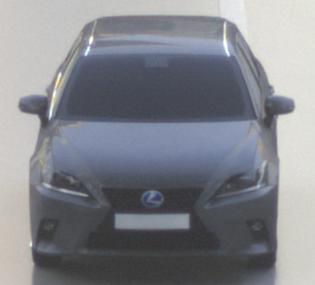
Make: Lexus
Model: CT 200h
Detailed model: CT (A10)
Model produced from: 2014/03
Model produced until: 2017/10
Doors: 5
Color: gray
Road condition: wet road
Daytime: sunrise or sunset
Contrast: medium contrast